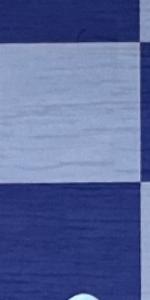
Label: Empty